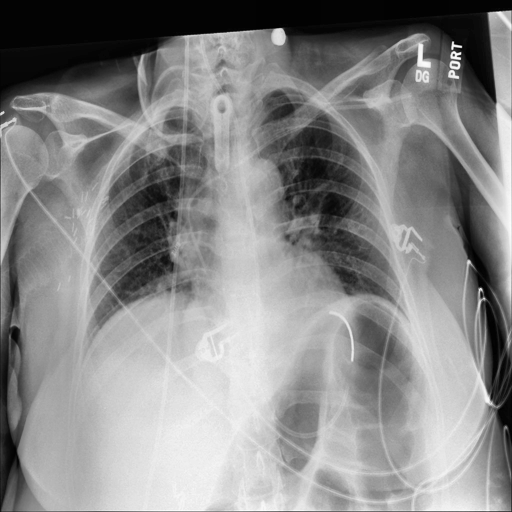
Finding: NORMAL